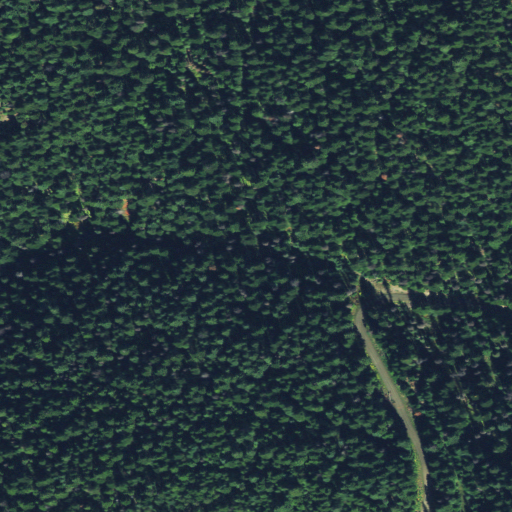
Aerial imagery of valley in Idaho named Whiskey Gulch containing only evergreen forest